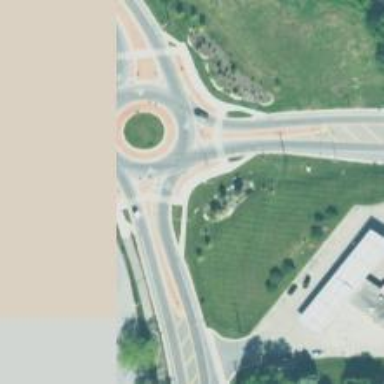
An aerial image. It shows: Roundabout on primary highway.